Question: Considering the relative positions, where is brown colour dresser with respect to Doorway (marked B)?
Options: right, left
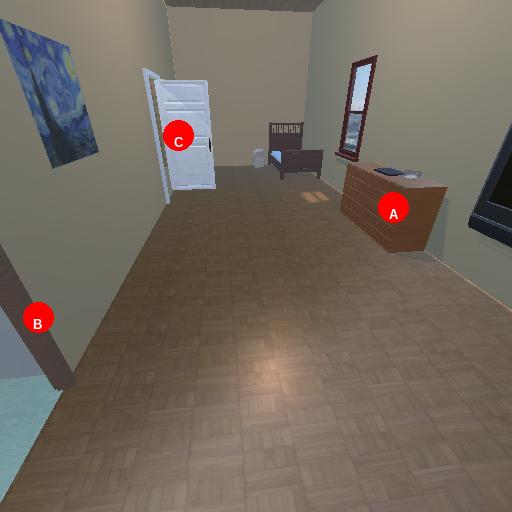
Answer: right